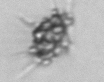
Label: Dictyocha